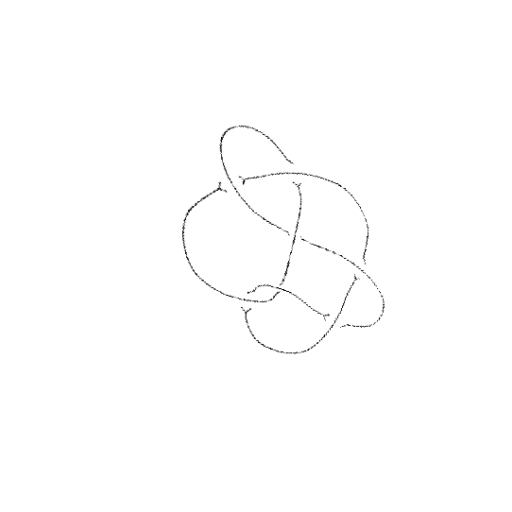
Crossing number: 7